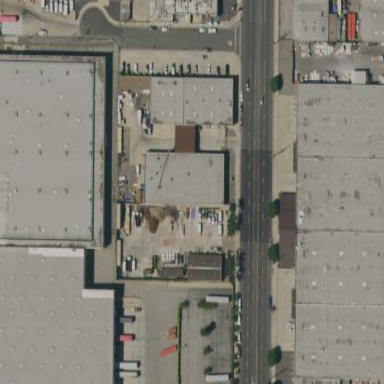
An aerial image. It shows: Industrial building.